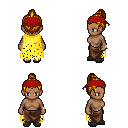
a pixel art fantasy rpg character, female body template, human, dark skin, yellow tattered cape, robe skirt, blonde short topknot hairstyle, red bandana, bracelets, gray slippers, four views (front, back, left, right), 2x2 character sprite sheet, small pixel art, hard edges, no anti-aliasing